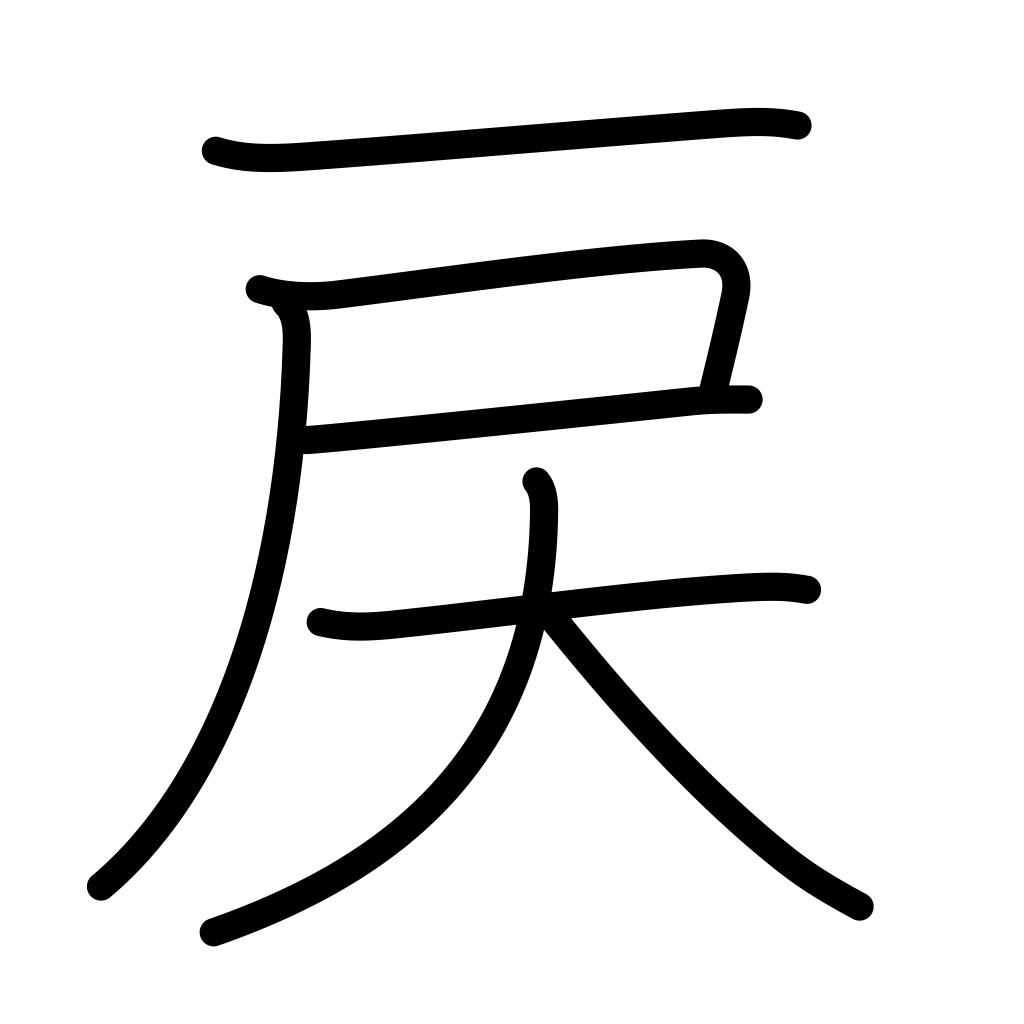
Meaning: re-, return, revert, resume, restore, go backwards